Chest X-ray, PA view. Patient: 65 years old, sex M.
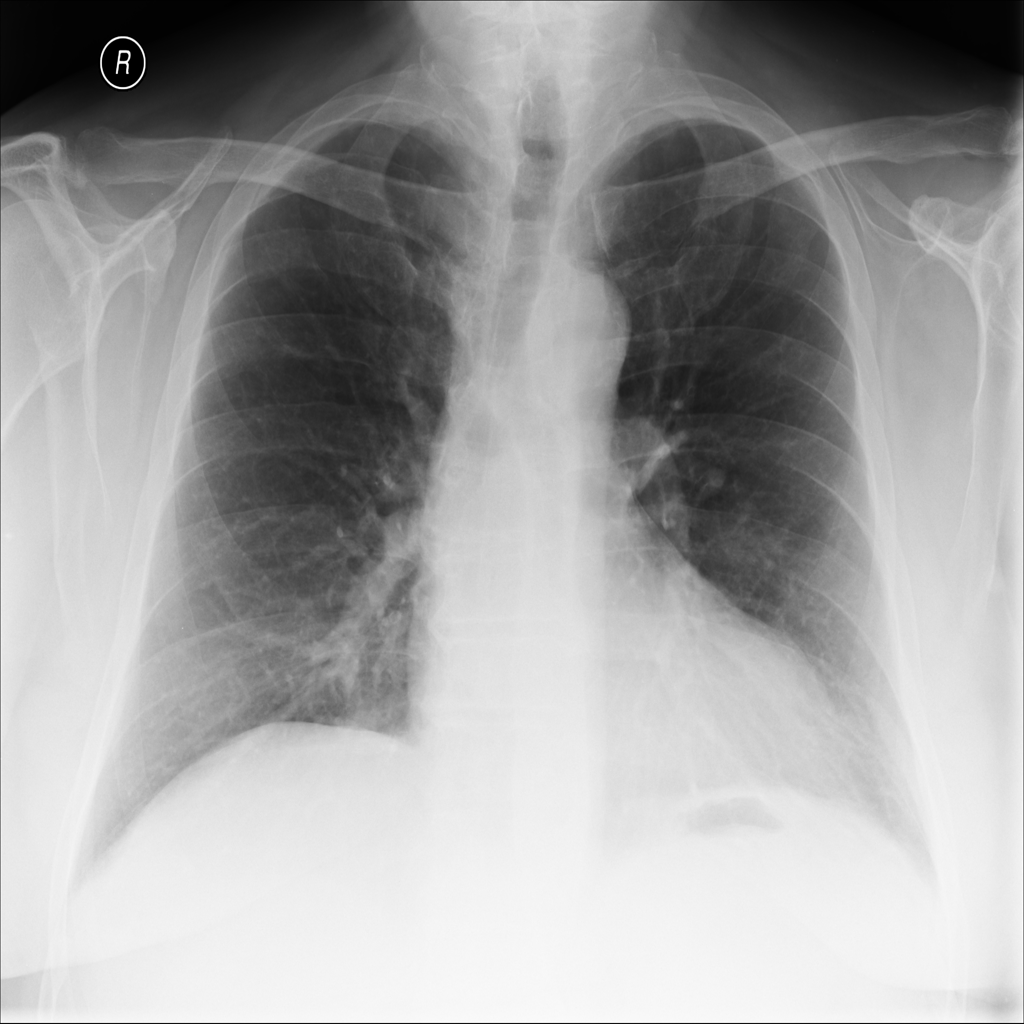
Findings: Cardiomegaly